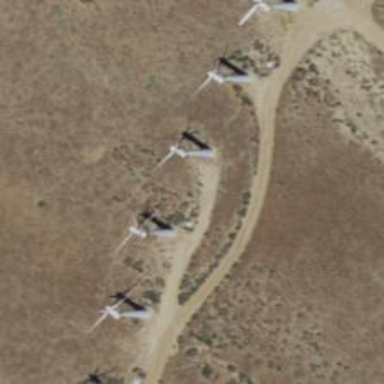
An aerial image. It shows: Wind turbine generating power.